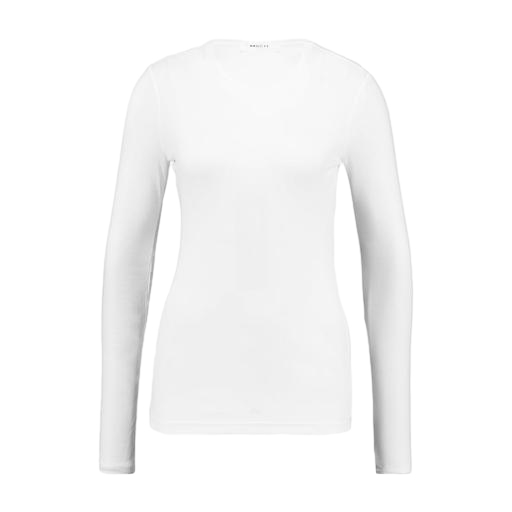
high-neck ribbed-jersey t-shirt, white plus size mock-neck top only macy, white women's long-sleeve top, white background